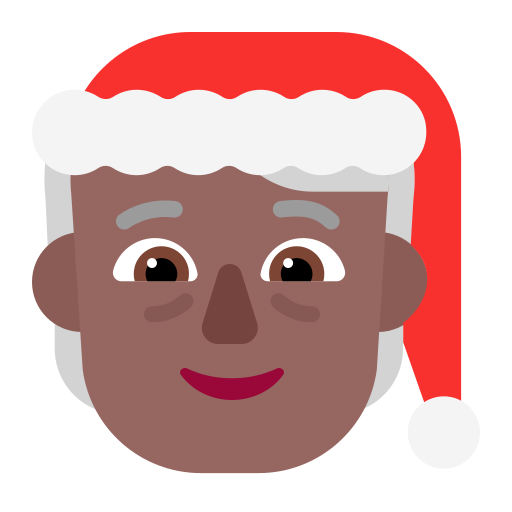
mx claus flat  dark